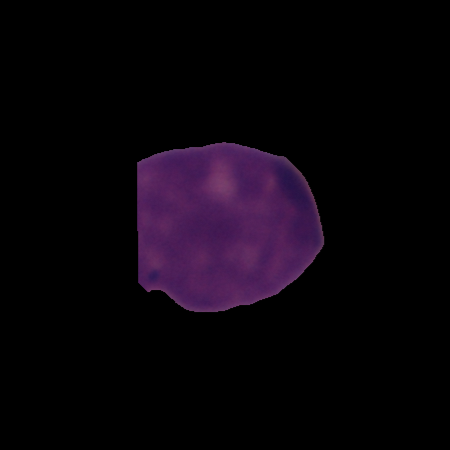
Label: cancer